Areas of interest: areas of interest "Residential"
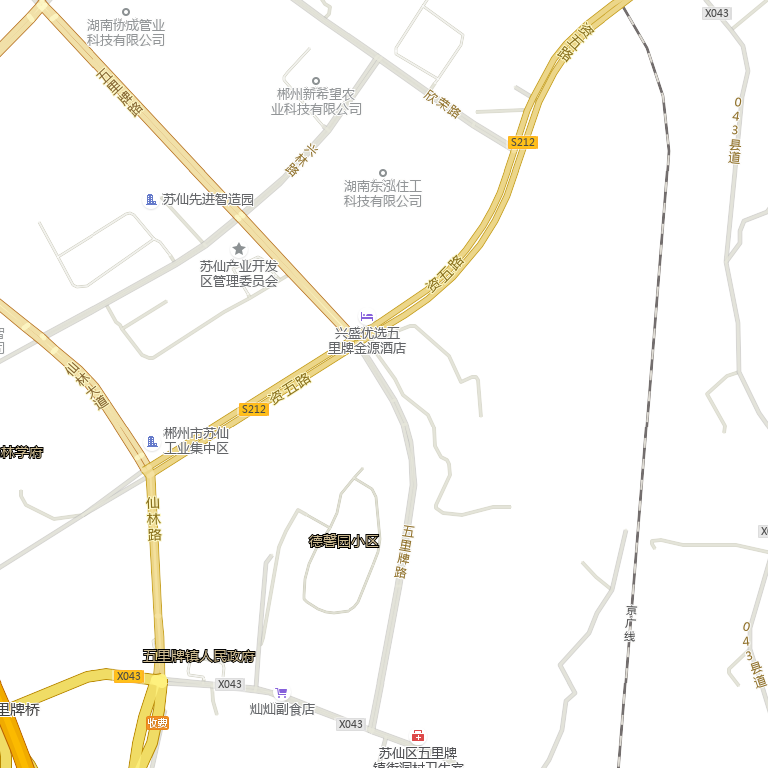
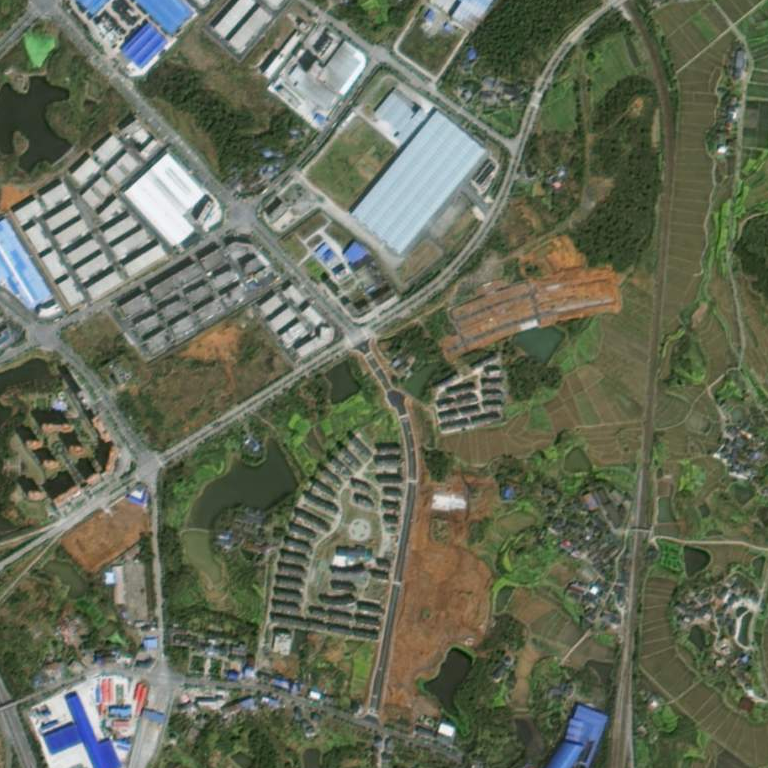